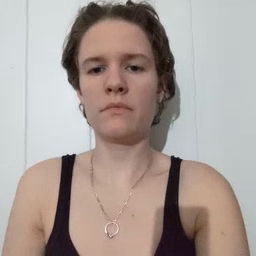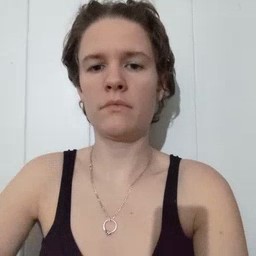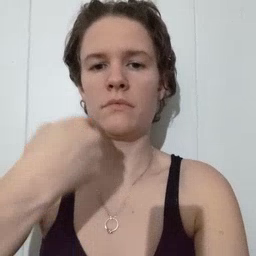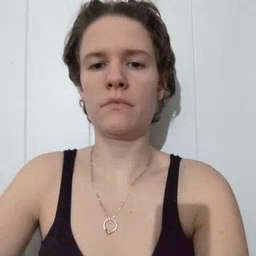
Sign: zipper